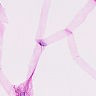
Metastatic tissue present: no